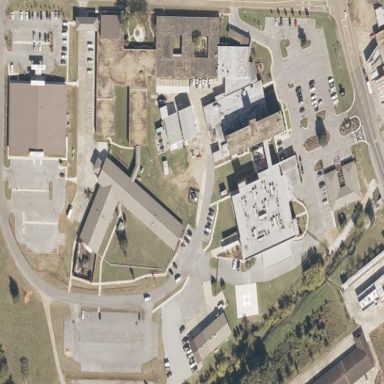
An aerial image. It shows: Healthcare facility identified as hospital.